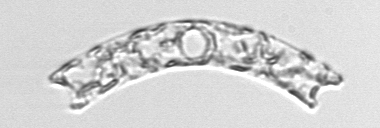
Label: Eucampia